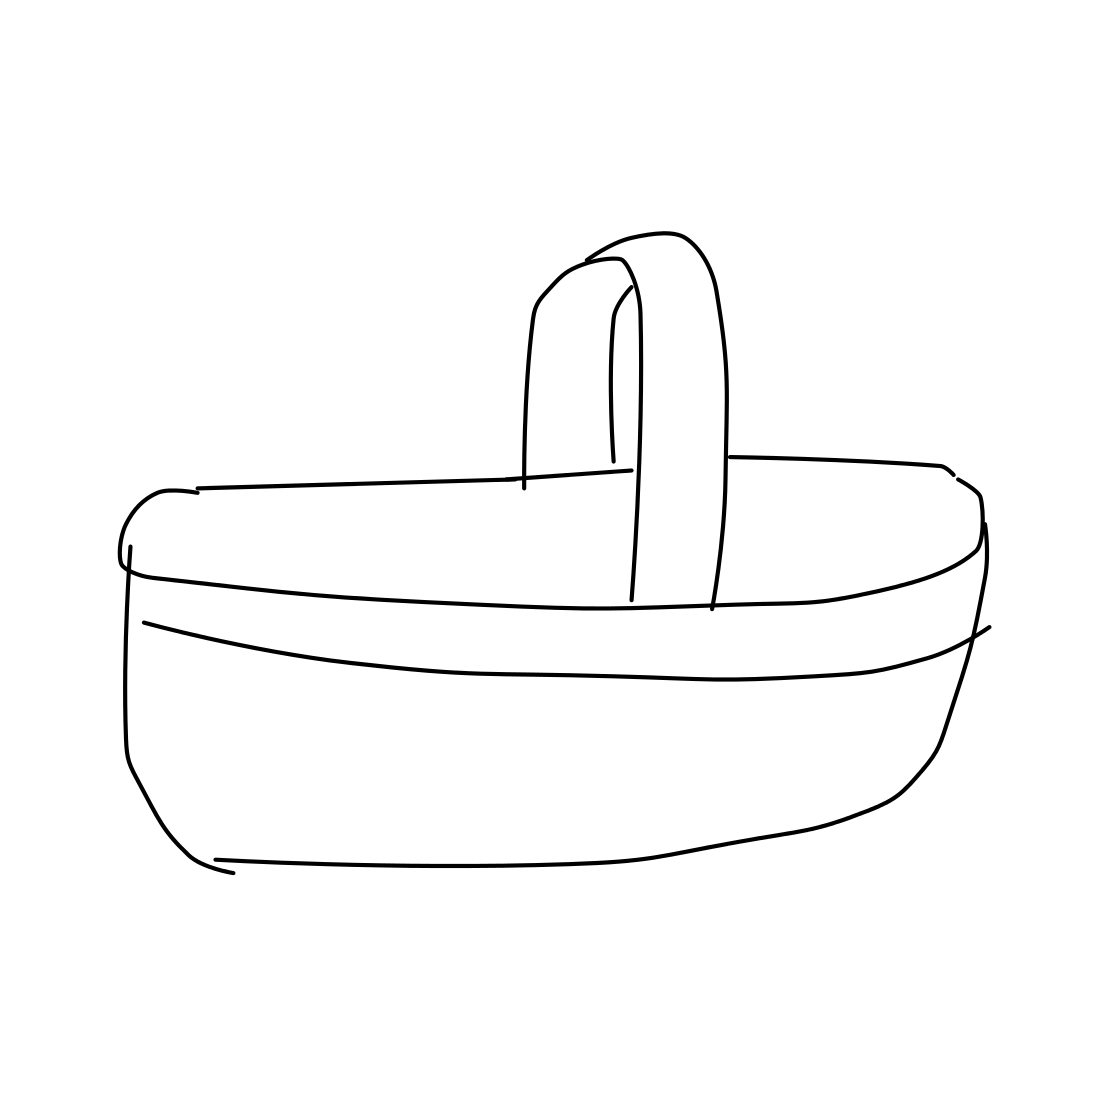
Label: basket